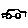
Label: car